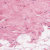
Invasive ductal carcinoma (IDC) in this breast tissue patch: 0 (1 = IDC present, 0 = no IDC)